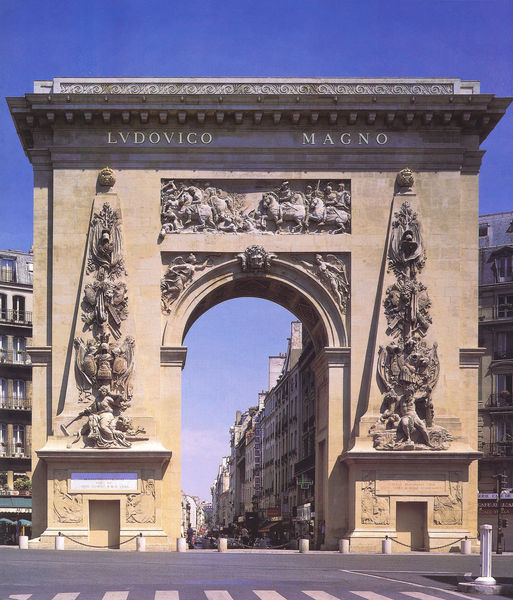
Titel: Porte Saint-Denis
Künstler: Francois Blondel
Standort: Paris
Institution: Porte Saint-Denis
Schlagwörter: blau, himmel, kampf, kopf, schatten, menschen, stadt, bunt, fenster, frankreich, licht, paris, strasse, säule, säulen, tür, weiss, dach, gebäude, haus, weg, beige, ornament, architektur, mensch, sockel, stein, häuser, sonne, figur, gold, klassizismus, pferde, reiter, rund, skulptur, aussicht, balkon, relief, spanien, farbig, schrift, bogen, fassaden, italien, straßenflucht, türen, kette, dächer, giebel, allee, farbe, wolkenlos, platz, figuren, rundbogen, krieg, schlacht, inschrift, ornamente, verzierung, durchgang, geländer, menschenleer, tor, balkone, pfosten, foto, fotografie, grossstadt, antike, münchen, torbogen, übergang, pfahl, denkmal, groß, text, buchstaben, napoleon, sieg, zwickel, architrav, rom, photo, aufschrift, fries, portal, römer, tore, wappen, stadttor, sims, triumph, gesims, skulpturen, pforte, voluten, sandstein, blauer himmel, freiheit, mittelalter, blattwerk, sonnenschein, obelisk, verkehr, florenz, historismus, golden, pyramide, ornamentik, reliefs, dreiecke, verzierungen, lettern, ludwig, römisch, siegestor, quadriga, monument, triumpfbogen, triumphbogen, bauwerk, kranzgesims, häuserzeile, gebäuden, poller, durchfahrt, kassettierung, latein, sockelzone, triumphtor, arc, guttae, lateinisch, relif, trophäen, ludwigsstraße, denis, triumpf, sehenswürdigkeit, martin, könig ludwig, louis, arc de triomphe, ludovicus, portugal, stukkatur, zebrastreifen, große, steinfiguren, porte, röisch, architek, arc de triumph, iß, prais, archite, ludovico magno, lodovico magno, ludovico, ludowico, ludwig der grosse, ludwigstor, lvdovico, lvdovico magno, lvudovico magno, magno, paramide, residenzbogen, siegstor, tarchitektur, tor triumphbogen, triumhbogen, triumohbieg, triumohbogen, zebrasteifen, de, freicheit, freichet, champs d*elysee, palatz, porta nigra, tropaion